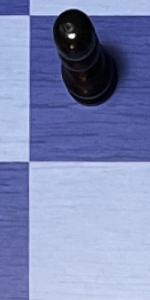
Label: Empty